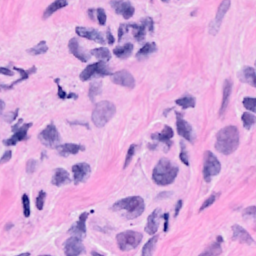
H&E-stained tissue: Breast